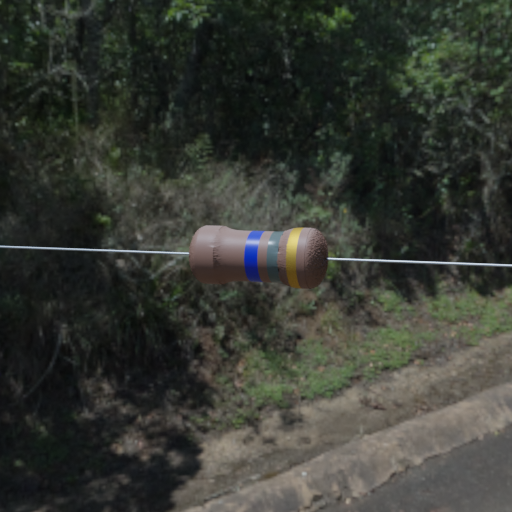
Resistor colour bands (in order): blue, gray, gold